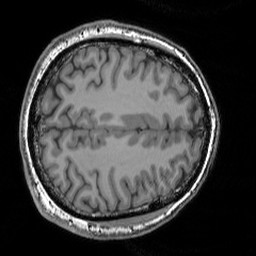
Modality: T1w
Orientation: axial
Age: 35
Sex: male
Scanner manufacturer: siemens
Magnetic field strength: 3 T
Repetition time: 1.9 s
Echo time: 0.00444 s